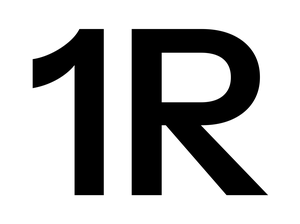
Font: InstrumentSans_SemiBold